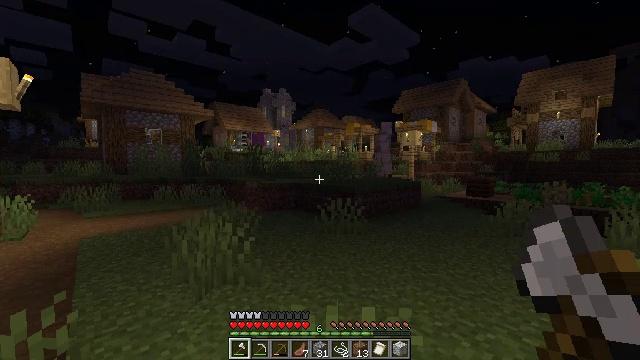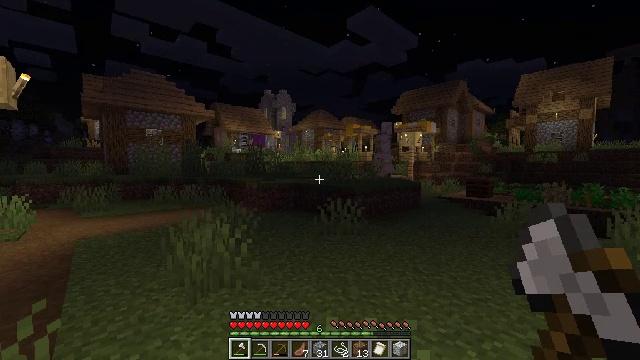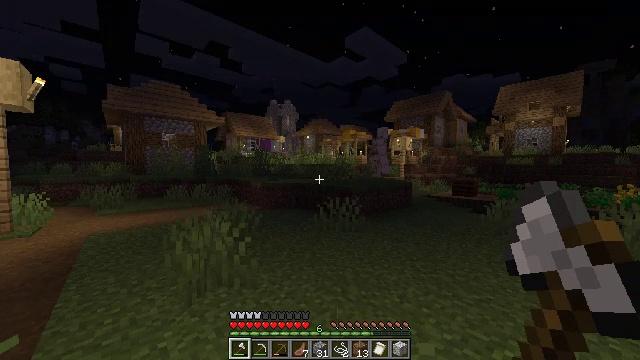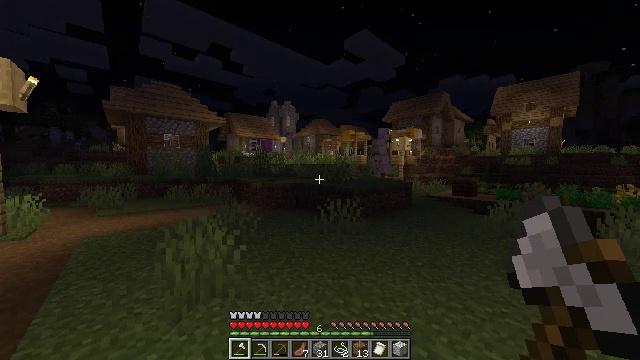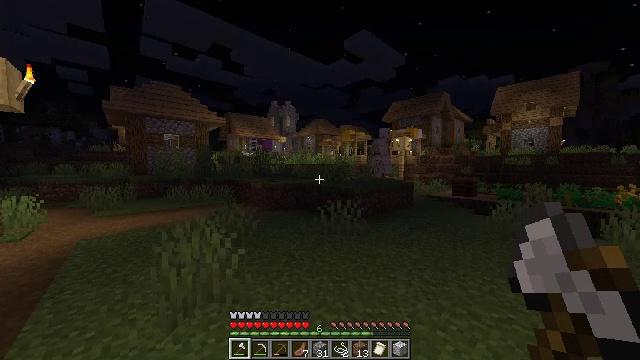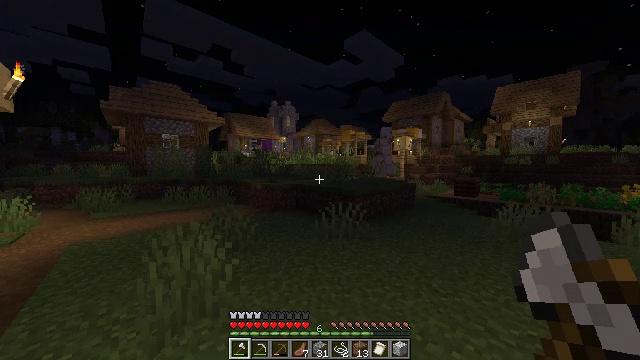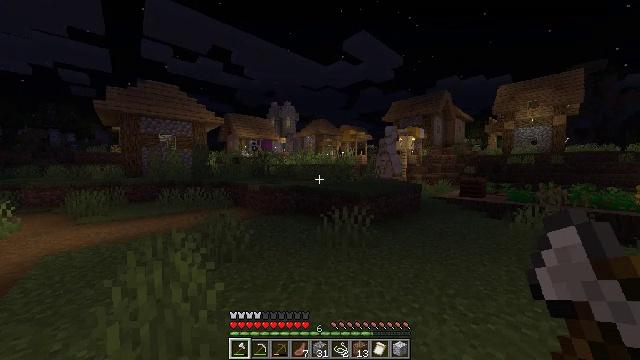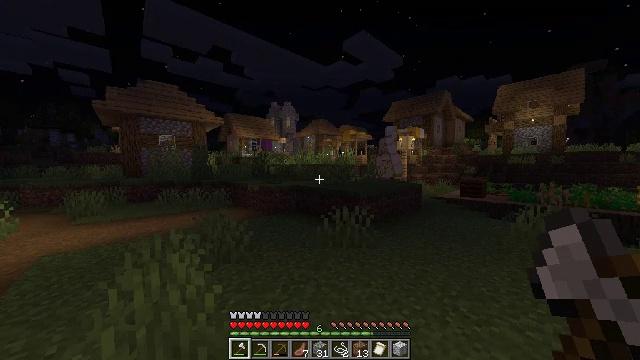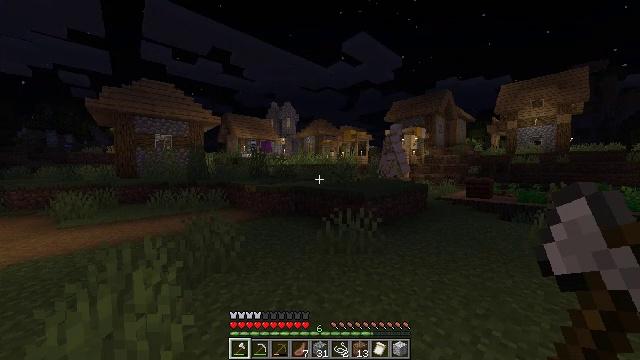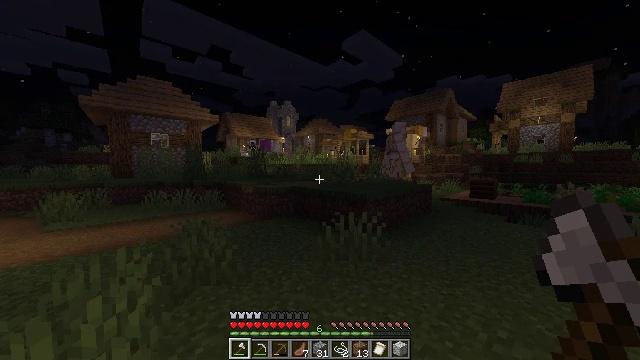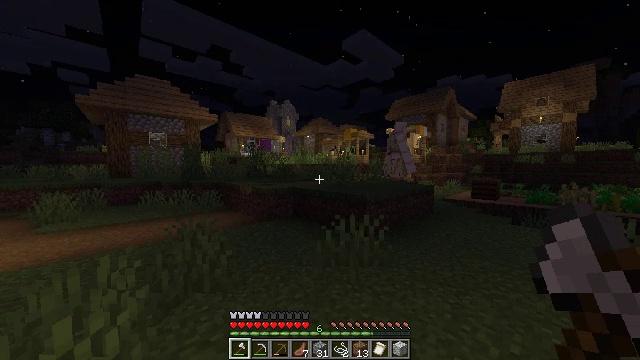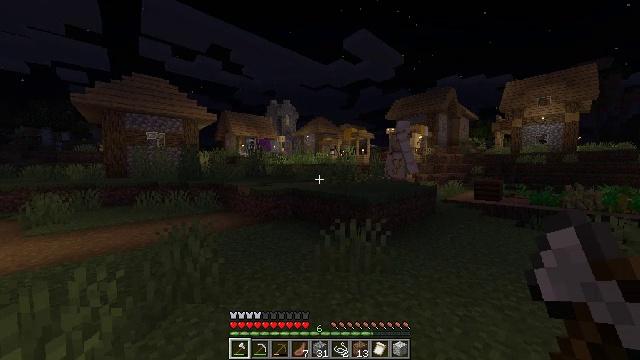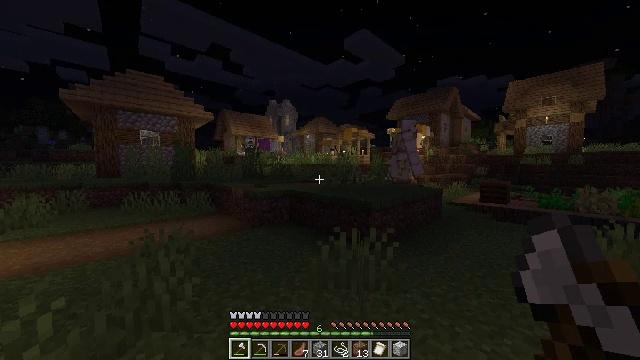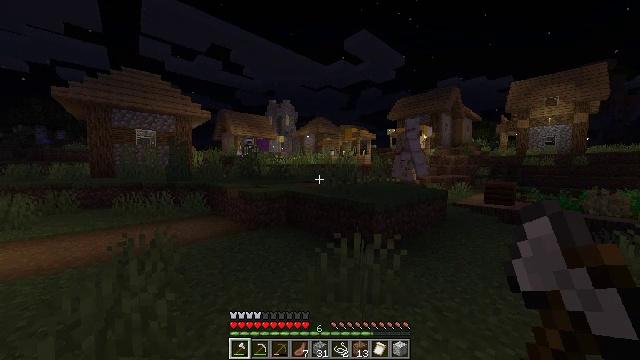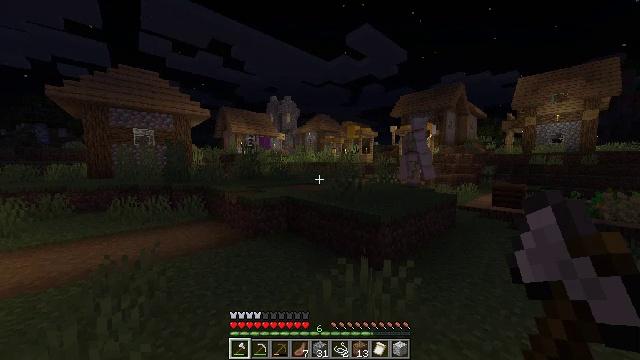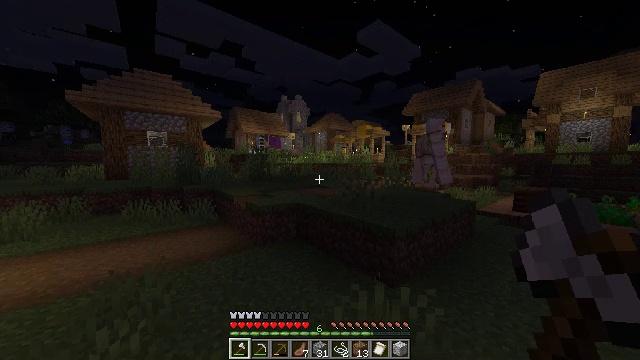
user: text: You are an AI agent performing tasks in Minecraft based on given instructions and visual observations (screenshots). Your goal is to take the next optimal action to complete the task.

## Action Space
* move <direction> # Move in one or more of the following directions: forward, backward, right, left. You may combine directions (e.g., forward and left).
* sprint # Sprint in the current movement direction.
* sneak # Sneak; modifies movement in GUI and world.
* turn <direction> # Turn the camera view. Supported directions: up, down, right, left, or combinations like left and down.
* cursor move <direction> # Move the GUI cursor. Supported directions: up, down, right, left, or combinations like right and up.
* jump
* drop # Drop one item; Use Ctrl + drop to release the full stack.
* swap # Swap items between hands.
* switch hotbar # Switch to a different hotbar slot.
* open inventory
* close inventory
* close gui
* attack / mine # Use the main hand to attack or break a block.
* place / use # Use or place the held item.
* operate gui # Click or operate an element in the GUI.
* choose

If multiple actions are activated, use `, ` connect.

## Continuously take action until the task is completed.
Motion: motion action
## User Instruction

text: Harvest the purple wall banner by hitting it.
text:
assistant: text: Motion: move forward
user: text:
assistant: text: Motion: move forward
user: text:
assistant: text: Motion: move forward
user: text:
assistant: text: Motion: move forward
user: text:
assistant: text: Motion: move forward
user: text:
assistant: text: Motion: move forward
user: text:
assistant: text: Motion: move forward
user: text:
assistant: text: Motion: move forward
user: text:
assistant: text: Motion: move forward
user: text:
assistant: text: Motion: move forward
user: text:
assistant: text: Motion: move forward
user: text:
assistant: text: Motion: move forward
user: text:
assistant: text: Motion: move forward
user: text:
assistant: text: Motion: move forward, jump
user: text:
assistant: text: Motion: move forward, turn left, jump
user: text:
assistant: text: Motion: move forward, jump
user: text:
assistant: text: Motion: move forward, jump
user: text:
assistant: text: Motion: move forward, jump
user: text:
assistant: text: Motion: move forward, jump
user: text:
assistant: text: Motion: move forward, jump
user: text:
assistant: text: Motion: move forward, jump
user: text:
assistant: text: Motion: move forward, jump
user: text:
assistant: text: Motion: move forward, jump
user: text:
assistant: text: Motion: move forward, jump
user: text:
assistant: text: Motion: move forward, jump
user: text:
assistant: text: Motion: move forward, jump
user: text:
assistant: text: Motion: move forward, jump
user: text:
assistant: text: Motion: move forward, jump
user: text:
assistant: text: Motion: move forward, jump
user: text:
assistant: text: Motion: move forward, jump